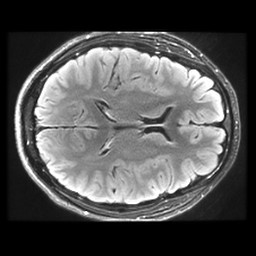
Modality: FLAIR
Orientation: axial
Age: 21
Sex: male
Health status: healthy
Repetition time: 12 s
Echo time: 0.09782 s